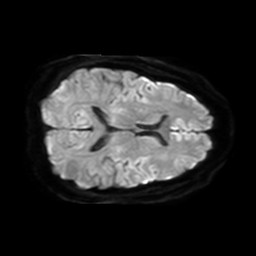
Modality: TRACE
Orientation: axial
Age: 44
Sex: female
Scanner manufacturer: philips
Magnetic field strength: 3 T
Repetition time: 3.082 s
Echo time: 0.076 s